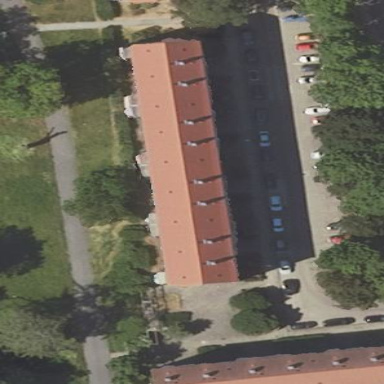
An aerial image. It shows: Gabled roof with orange roof tiles on apartment building.